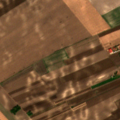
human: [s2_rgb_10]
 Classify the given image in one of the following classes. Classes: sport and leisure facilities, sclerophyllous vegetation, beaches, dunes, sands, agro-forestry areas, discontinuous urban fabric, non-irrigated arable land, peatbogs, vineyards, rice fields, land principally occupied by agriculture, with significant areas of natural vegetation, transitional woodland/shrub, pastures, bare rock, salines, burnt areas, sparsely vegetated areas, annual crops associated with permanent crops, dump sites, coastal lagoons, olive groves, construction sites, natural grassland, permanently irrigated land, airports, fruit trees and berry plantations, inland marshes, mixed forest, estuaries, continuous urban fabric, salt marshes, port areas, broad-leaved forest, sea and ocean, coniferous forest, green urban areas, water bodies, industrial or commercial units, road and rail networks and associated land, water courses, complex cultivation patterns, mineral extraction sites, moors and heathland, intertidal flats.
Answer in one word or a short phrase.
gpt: non-irrigated arable land